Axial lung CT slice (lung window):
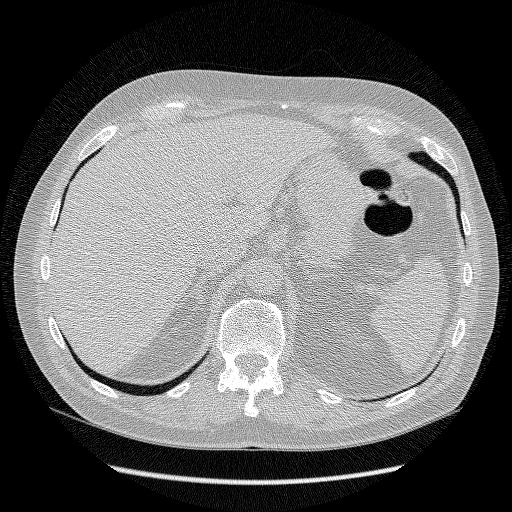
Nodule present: no